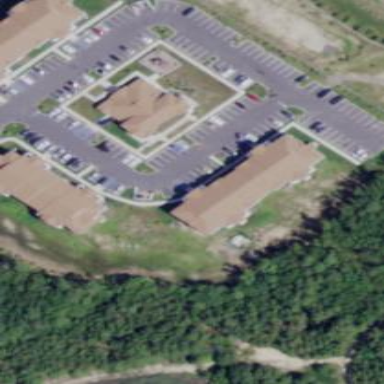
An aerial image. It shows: Apartment building.